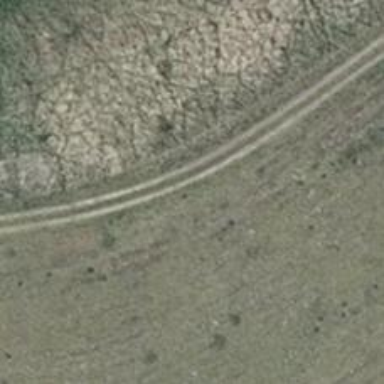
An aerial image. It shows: Track with ground surface. The track type is grade 5.